Platform: macOS
Application: Chrome
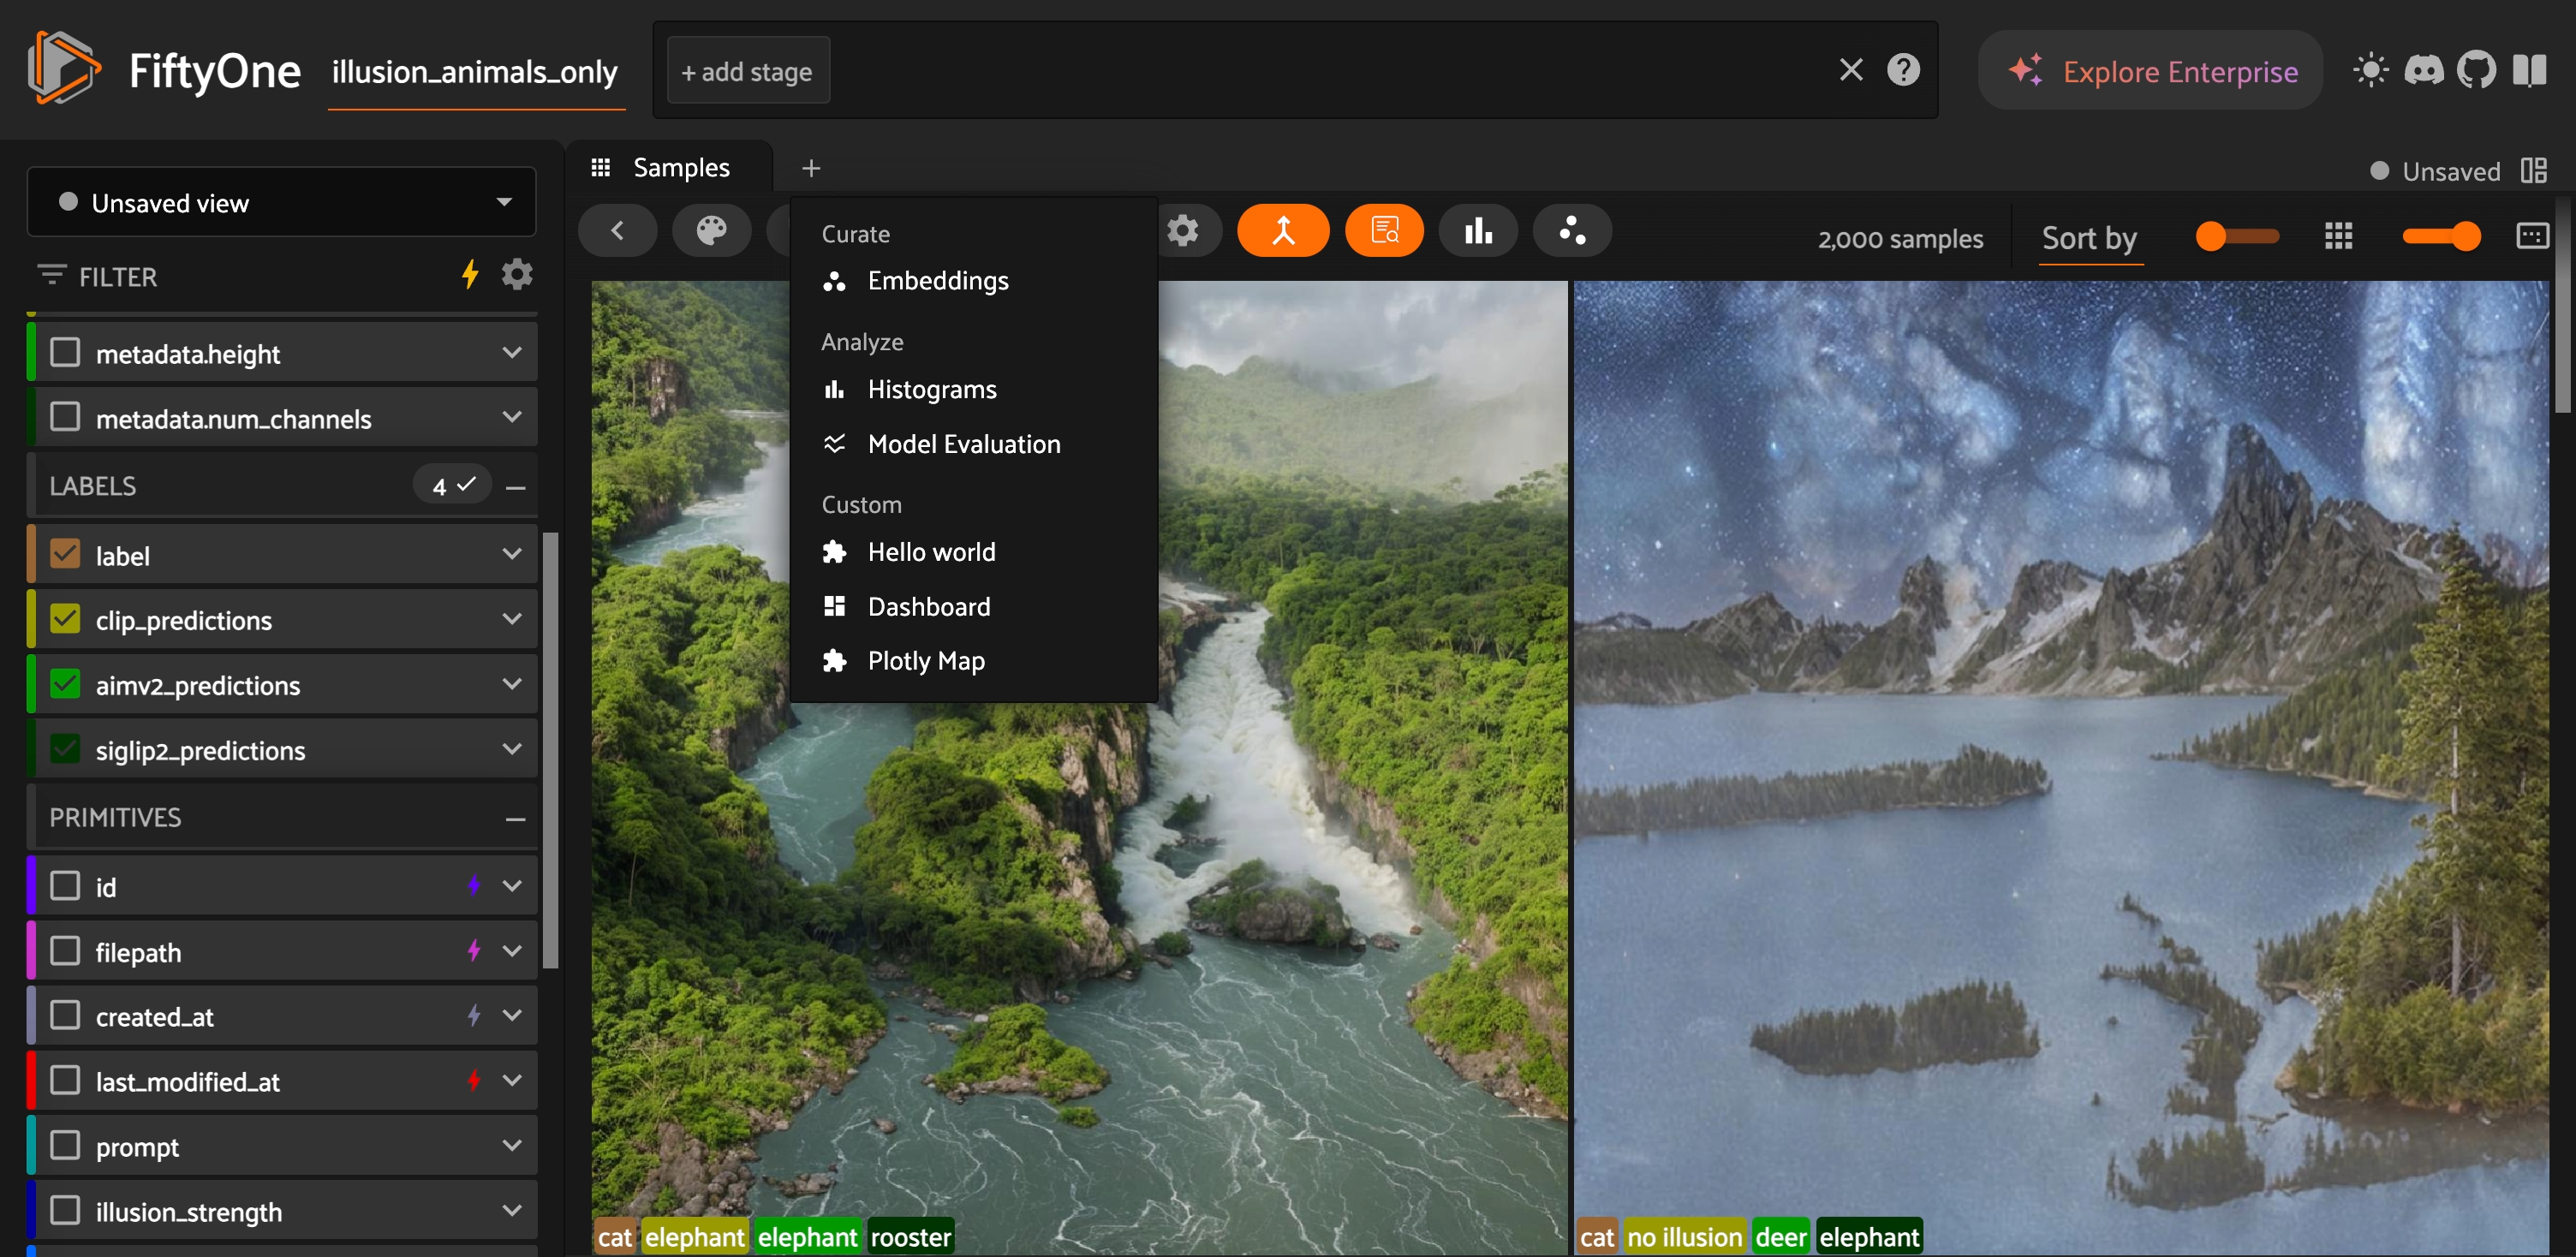
task_description: Select Histograms panel in the new panel menu
action_type: select
element_info: Menu Item
steps_since_start: 1